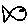
Label: fish